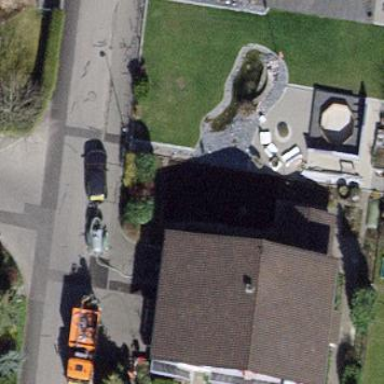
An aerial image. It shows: Hipped roof house.